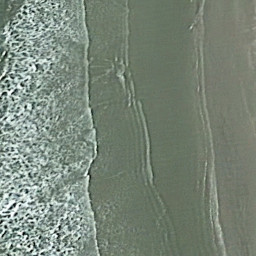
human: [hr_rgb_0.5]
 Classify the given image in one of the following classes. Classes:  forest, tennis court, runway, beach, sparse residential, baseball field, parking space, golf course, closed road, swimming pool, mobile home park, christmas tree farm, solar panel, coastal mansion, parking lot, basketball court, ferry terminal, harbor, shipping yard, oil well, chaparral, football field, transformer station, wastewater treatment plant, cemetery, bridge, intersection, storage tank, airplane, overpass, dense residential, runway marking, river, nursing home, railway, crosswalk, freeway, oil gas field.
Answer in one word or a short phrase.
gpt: beach